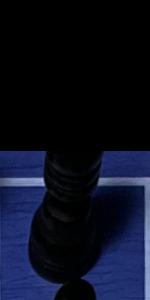
Label: Bishop_Black